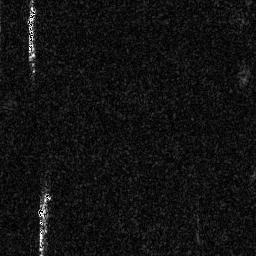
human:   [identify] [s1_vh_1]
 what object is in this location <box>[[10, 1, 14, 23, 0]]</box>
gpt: <ref>1 medium ship at the top left</ref>